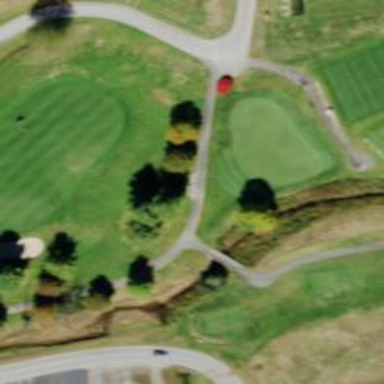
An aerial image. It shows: Service road designated as golf cart path.